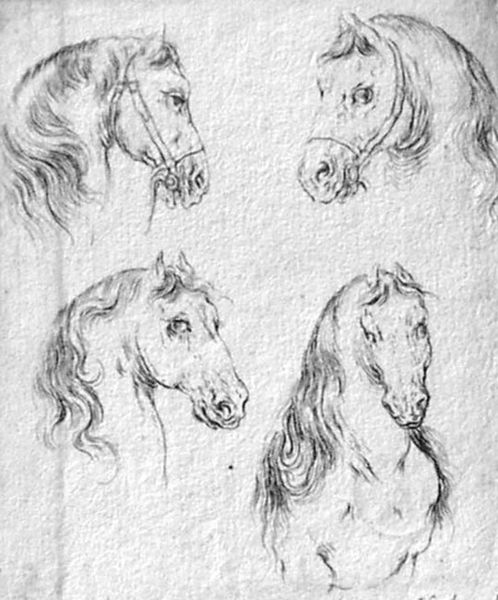
Titel: Verschiedene Köpfe und Figuren (Diverses têtes et figures): Studien von vier Pferdeköpfen
Künstler: Stefano della Bella
Standort: Karlsruhe
Institution: Staatliche Kunsthalle Karlsruhe
Schlagwörter: kopf, körper, weiß, bewegung, grau, haar, köpfe, nase, ohr, profil, schwarz, skizze, zeichnung, blick, tier, tiere, anatomie, augen, band, blicke, gesicht, hals, portrait, porträt, signatur, auge, haare, blatt, frontal, locken, ohren, pferd, pferde, fell, mähne, schweif, zaumzeug, zügel, seitlich, papier, ansicht, perspektive, haltung, position, studie, übung, grafik, klein, ausdruck, muskeln, büste, mimik, wimpern, vier, tusche, kohle, geschirr, schwarzweiss, stich, seite, strich, bleistift, entwurf, portraits, trense, stift, studien, schnauze, picasso, ross, muskel, pfer, maul, nüstern, halfter, nüster, pferdekopf, stute, schüchtern, kopfstudie, rösser, skizzen, gaul, lady, schnallen, zeichnungen, zechnung, vorne, schwrz, ansichten, horse, blöd, glotzen, vorstudie, tierstudie, mähnen, stuten, jute, papyrus, etude, animal, studienblatt, pferdeköpfe, perspektiven, kandare, antique, rechts oben, eyes, weblich, blaublüter, drawing, pencil, viefr, köopfe, seitenansicht, frontalansicht, stupid, blödes pferd, pferdebüste, pferdeköpfe zeichnung papier kohle halfter mähne, pferdegesicht, perdekopf, minohr, nustern